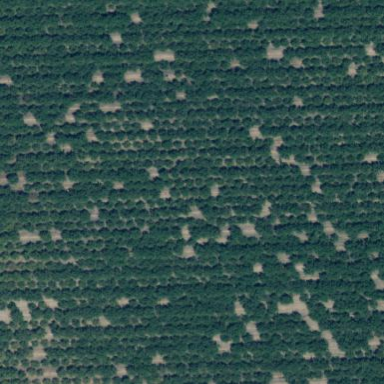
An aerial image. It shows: Orchard filled with almond trees.